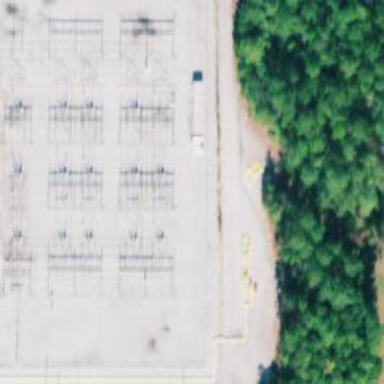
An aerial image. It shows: Switch for power supply.